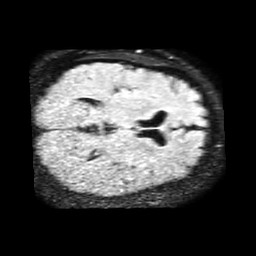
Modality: FLAIR
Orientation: axial
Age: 60
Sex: male
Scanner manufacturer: philips
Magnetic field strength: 1.5 T
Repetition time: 6 s
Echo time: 0.1016 s